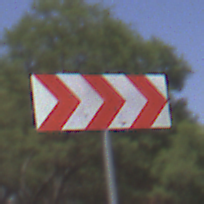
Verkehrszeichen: RichtungstafelnInKurvenGrossLinks
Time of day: Midday
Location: Outdoor (RoadRail)
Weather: Clear
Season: NotSpecified
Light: Natural